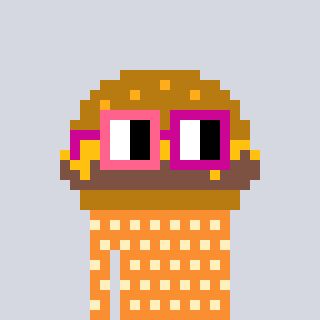
a pixel art character with square pink and red glasses, a burger-shaped head and a orange-colored body on a cool background